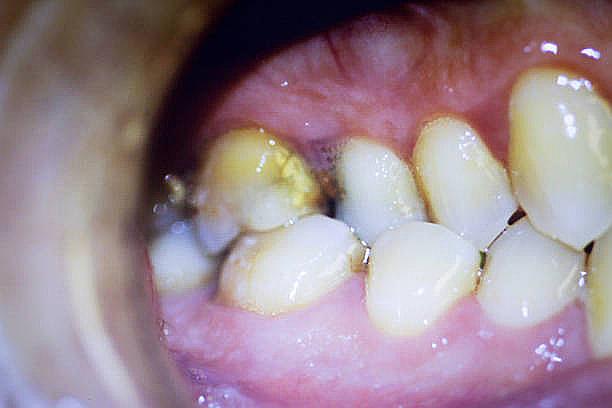
Condition: Calculus